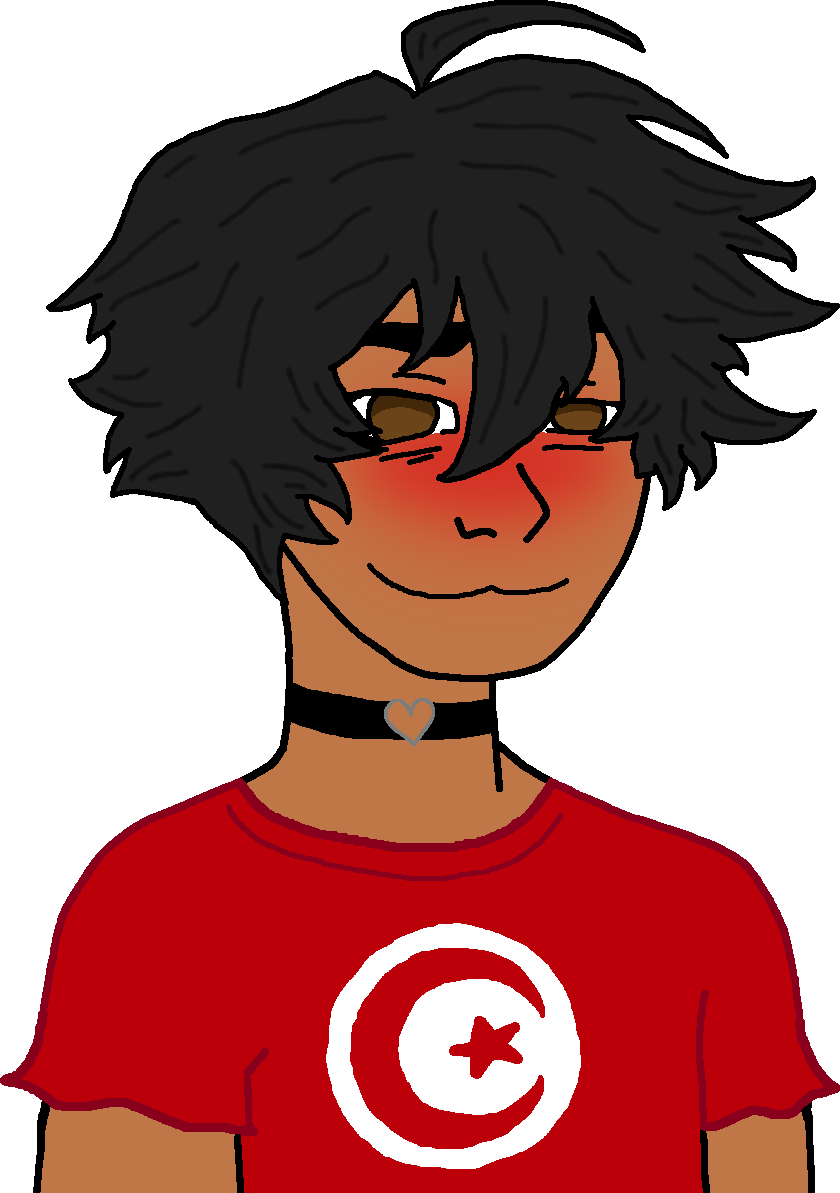
Label: 5_Twinkjak